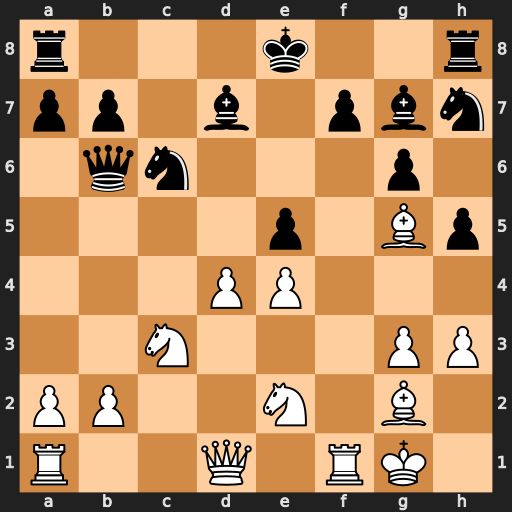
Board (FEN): r3k2r/pp1b1pbn/1qn3p1/4p1Bp/3PP3/2N3PP/PP2N1B1/R2Q1RK1
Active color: w
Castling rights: kq
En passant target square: -
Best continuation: Nd5 Nxg5 Nxb6